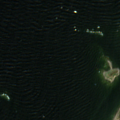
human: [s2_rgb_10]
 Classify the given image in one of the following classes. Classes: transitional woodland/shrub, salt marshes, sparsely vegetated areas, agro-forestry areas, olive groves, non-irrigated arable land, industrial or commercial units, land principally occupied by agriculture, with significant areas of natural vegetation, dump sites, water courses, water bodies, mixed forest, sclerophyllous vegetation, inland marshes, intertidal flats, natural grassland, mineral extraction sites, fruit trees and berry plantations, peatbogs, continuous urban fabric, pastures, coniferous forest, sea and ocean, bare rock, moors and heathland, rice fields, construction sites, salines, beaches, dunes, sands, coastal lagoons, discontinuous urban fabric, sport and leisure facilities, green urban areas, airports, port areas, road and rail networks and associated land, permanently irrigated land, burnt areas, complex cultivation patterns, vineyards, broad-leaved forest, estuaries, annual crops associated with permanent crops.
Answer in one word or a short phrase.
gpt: transitional woodland/shrub, sea and ocean